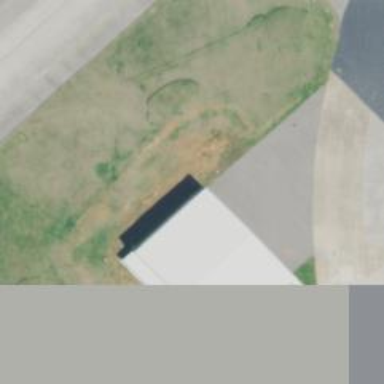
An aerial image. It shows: Hangar building at the airport.